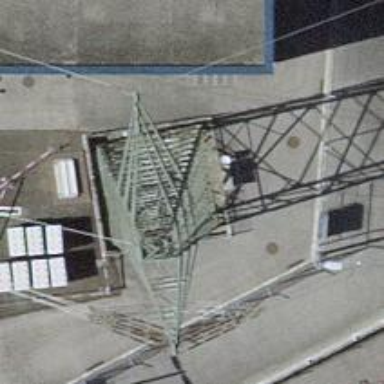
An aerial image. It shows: Power line with three cables.